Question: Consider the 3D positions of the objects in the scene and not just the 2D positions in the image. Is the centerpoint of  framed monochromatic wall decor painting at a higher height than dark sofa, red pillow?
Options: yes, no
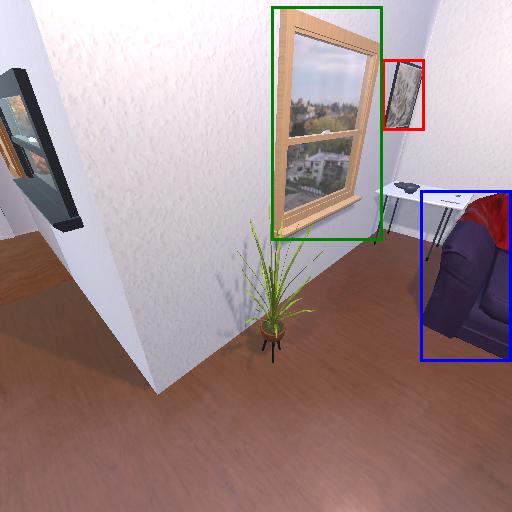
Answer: yes